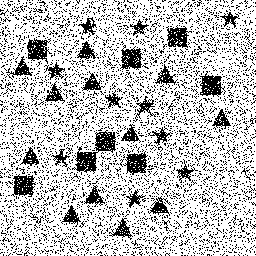
Squares: 8
Triangles: 12
Stars: 10
Total shapes: 30